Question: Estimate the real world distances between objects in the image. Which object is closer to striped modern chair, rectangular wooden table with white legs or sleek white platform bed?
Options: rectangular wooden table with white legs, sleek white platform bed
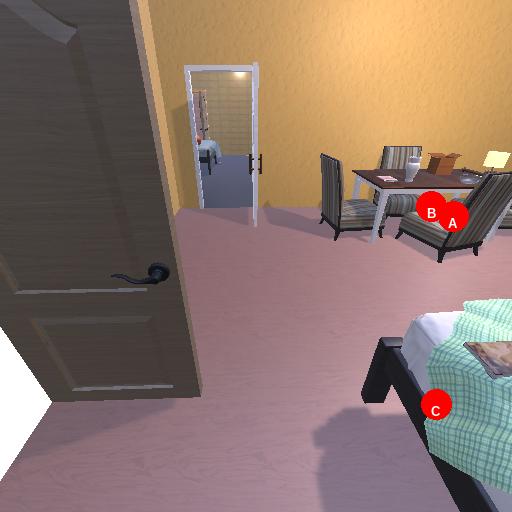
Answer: rectangular wooden table with white legs